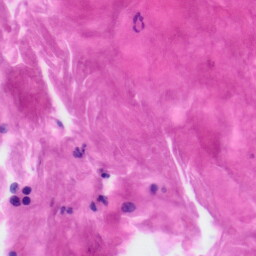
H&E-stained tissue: Tonsil